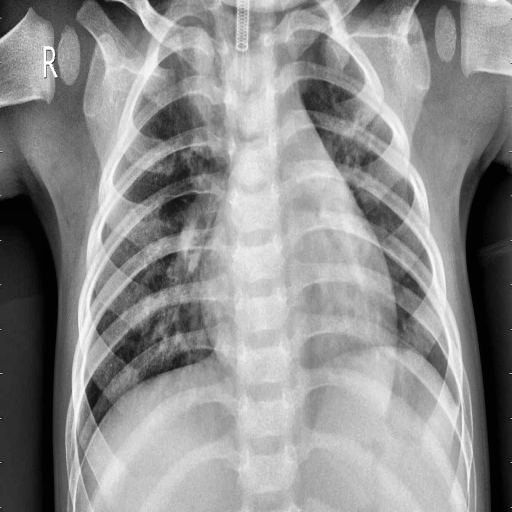
Finding: PNEUMONIA